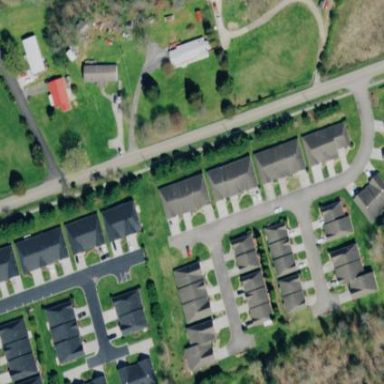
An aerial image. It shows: Residential area consisting of condominiums.